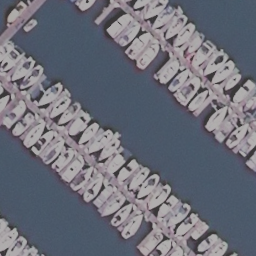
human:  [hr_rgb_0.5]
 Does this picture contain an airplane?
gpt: no

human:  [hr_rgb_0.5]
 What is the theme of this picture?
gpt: harbor

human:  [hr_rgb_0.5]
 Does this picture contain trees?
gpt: no